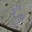
Label: 5